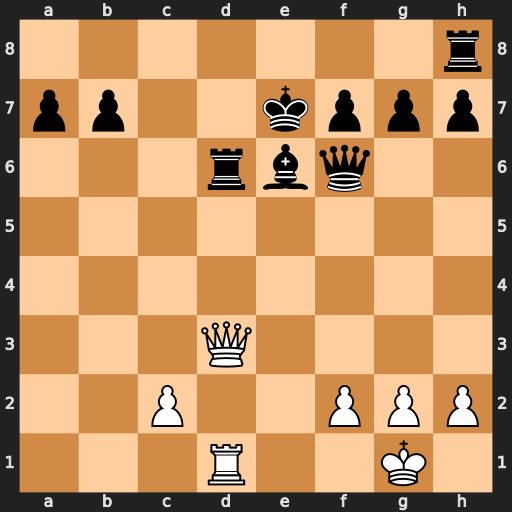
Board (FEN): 7r/pp2kppp/3rbq2/8/8/3Q4/2P2PPP/3R2K1
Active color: w
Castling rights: -
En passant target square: -
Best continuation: Qxd6+ Ke8 Qb8+